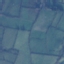
Land use / land cover: Pasture